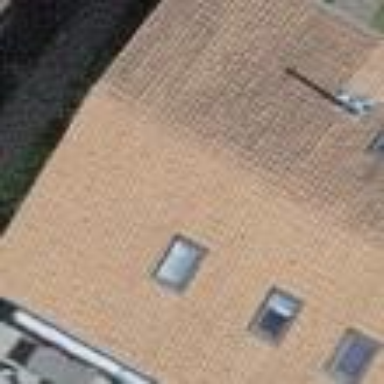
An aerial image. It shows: Residential building with gabled roof.